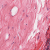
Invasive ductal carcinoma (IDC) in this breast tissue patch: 0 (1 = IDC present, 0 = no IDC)